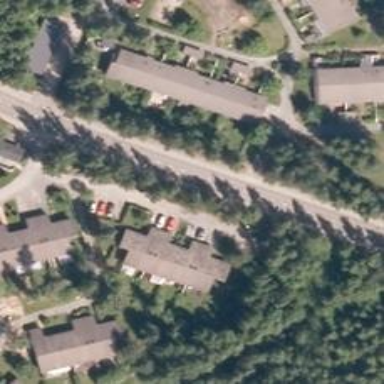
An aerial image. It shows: Suburb.